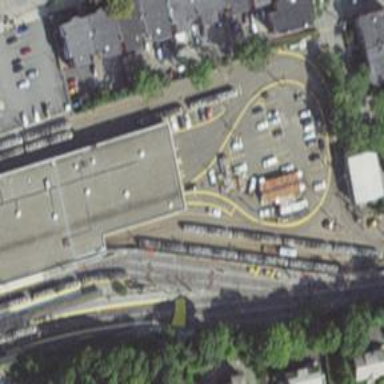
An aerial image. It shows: Light rail tunnel passing through building passage in service yard. The railway is electrified with contact line.